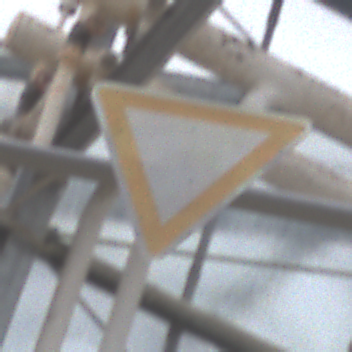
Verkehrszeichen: VorfahrtGewaehren
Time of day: Midday
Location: Roofed (Special)
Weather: Overcast
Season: NotSpecified
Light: Natural